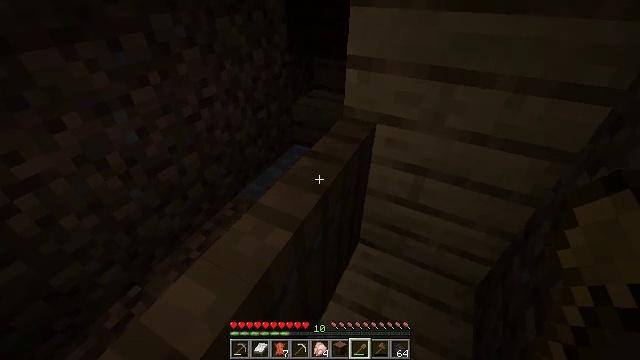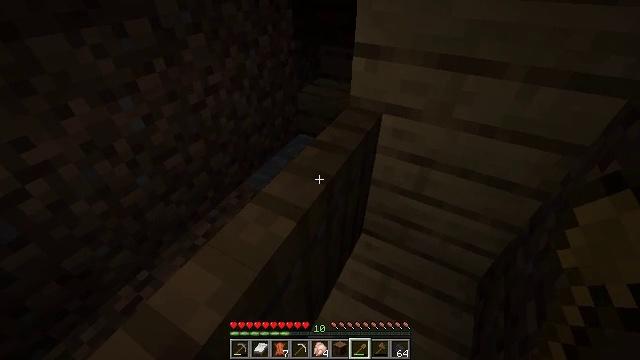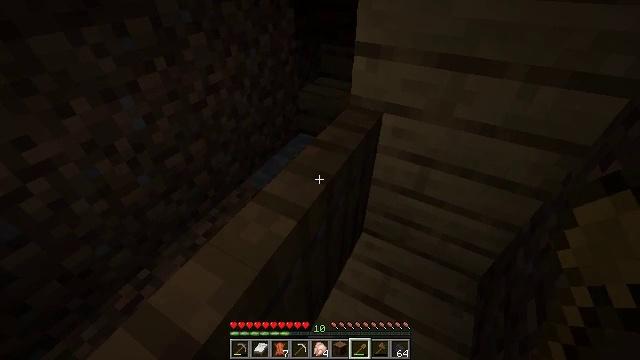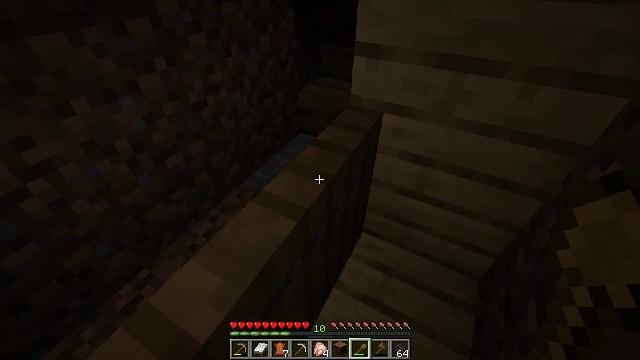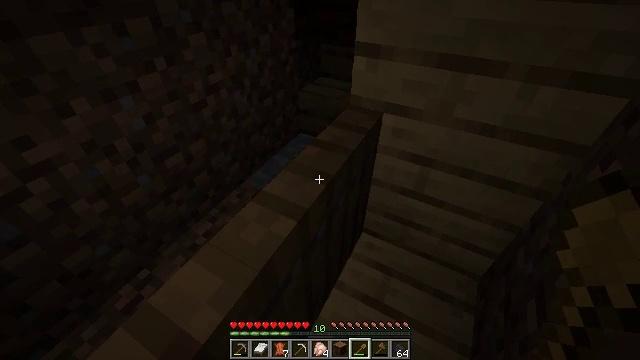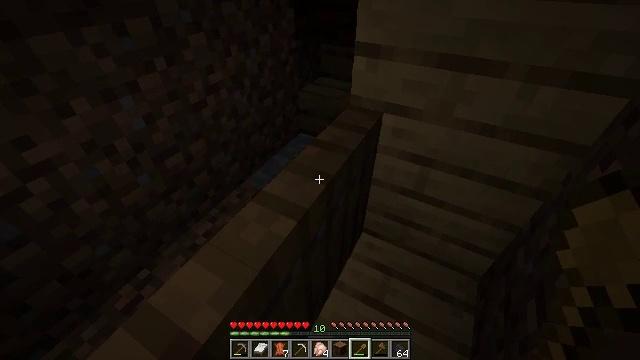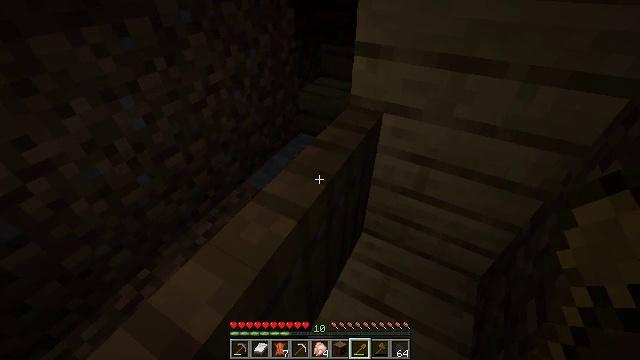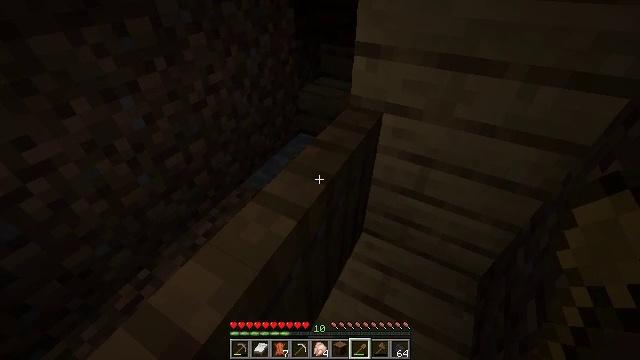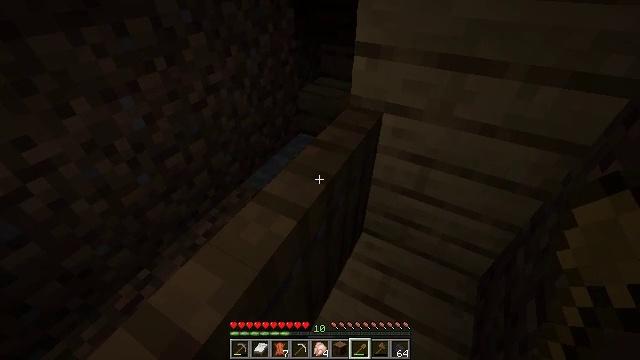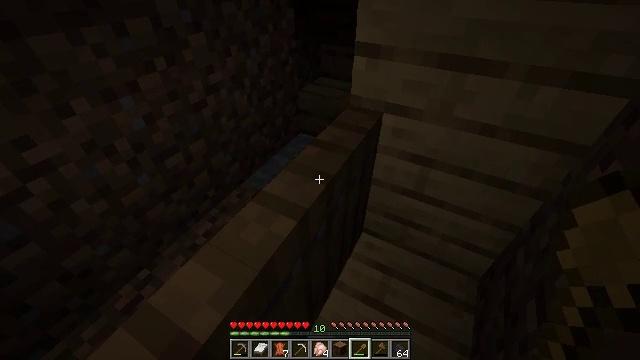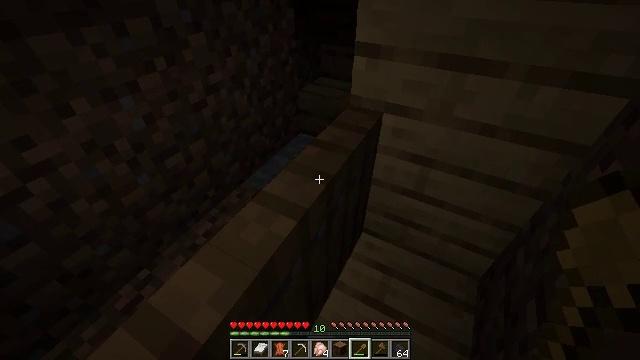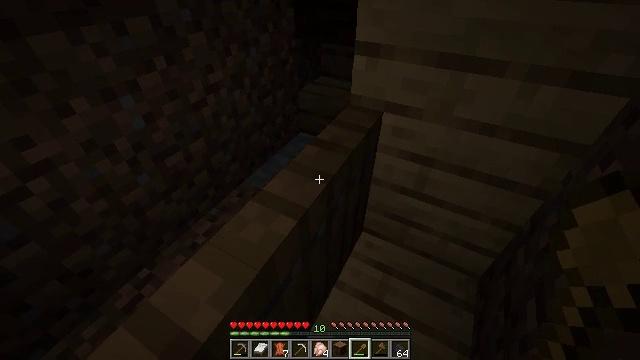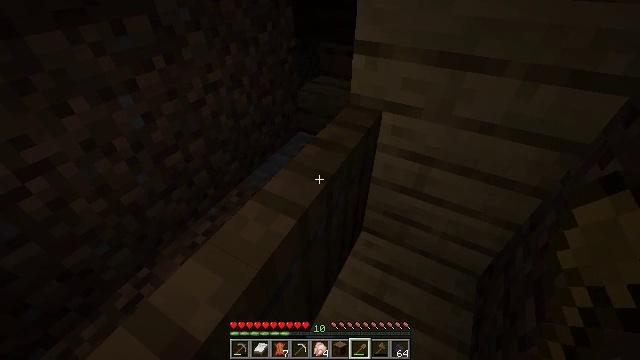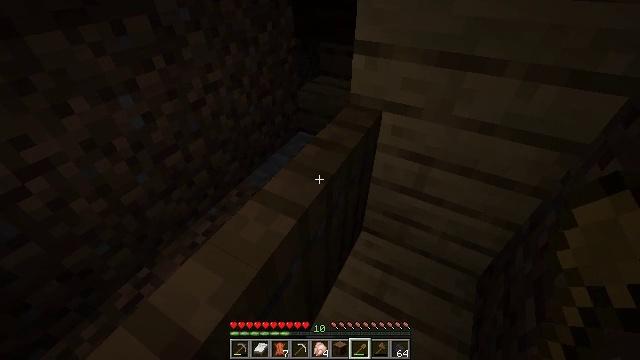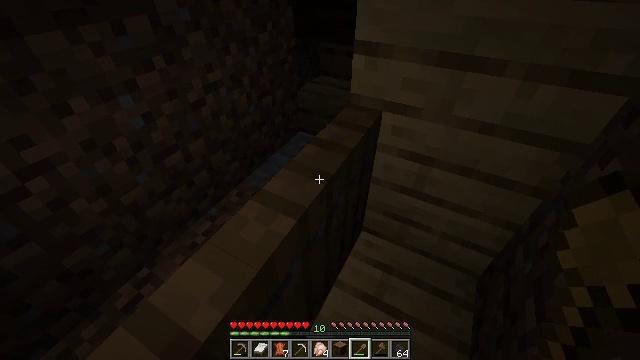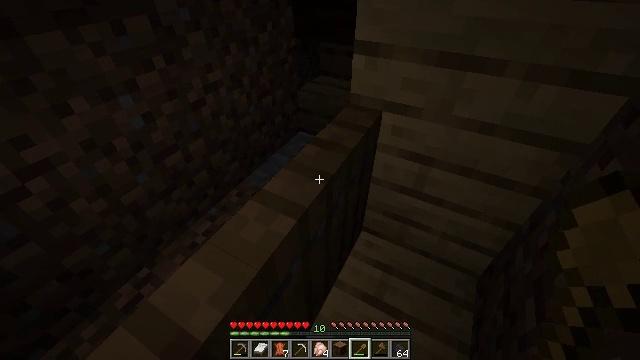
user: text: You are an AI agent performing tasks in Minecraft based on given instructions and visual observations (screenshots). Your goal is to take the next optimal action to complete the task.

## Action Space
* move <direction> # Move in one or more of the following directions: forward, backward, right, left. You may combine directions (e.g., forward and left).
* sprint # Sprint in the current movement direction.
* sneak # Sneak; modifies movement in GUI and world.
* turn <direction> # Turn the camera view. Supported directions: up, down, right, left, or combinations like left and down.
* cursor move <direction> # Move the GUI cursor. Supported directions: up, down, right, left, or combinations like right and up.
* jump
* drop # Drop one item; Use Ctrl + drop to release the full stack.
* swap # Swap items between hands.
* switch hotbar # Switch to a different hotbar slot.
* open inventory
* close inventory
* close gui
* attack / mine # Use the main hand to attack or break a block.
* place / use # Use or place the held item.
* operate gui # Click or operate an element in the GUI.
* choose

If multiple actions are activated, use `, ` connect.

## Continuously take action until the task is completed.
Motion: motion action
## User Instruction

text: Break the spruce trapdoor from a structure.
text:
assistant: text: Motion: turn left and down
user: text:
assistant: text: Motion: no_op
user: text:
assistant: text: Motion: no_op
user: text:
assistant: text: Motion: no_op
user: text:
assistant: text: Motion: no_op
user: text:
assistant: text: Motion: no_op
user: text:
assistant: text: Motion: no_op
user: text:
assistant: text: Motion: no_op
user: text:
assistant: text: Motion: no_op
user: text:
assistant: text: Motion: no_op
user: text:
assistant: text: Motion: no_op
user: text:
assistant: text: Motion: no_op
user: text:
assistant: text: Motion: no_op
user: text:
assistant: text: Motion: no_op
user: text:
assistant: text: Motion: no_op
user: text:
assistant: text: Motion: no_op
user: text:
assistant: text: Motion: no_op
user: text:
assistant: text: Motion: no_op
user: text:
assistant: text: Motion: no_op
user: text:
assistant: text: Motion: no_op
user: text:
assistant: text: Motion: no_op
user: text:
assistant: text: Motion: no_op
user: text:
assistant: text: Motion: no_op
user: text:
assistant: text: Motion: no_op
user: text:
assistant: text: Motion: no_op
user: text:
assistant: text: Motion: no_op
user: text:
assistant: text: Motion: no_op
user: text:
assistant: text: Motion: no_op
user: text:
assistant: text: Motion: attack / mine
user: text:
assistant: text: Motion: attack / mine